Aerial crown-view tile of a tropical tree (Barro Colorado Island, Panama), acquired 20250818:
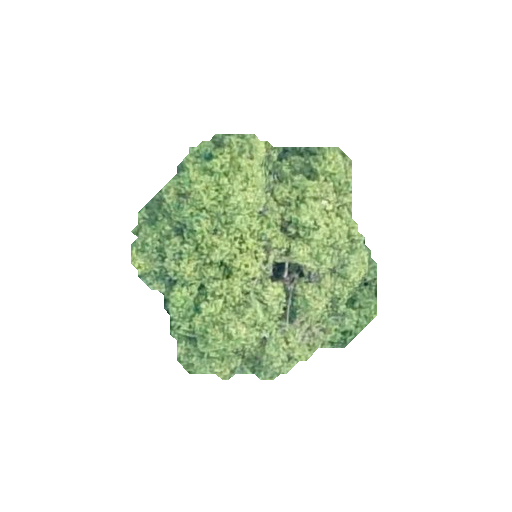
Species: Guatteria lucens
GBIF accepted scientific name: Guatteria lucens
Crown area: 64.218 m²